Question: I have been able to generate code coverage in azure devops build pipeline.
<URL>

<URL>
But now I want to get the build coverage details from Azure DevOps Services REST APIs.
I am calling the REST API
> 'https://dev.azure.com/{organization}/{project}/_apis/test/codecoverage?buildId={buildId}&flags={flags}&api-version=5.1-preview.1'
of my azure build, as mentioned in
<URL>.
But everytime I am getting '{"value":[],"count":0}' as response.
I need to get the coverage information from Azure DevOps Services REST API so that it can be appended in Email. Looking for help in this regard from this forum.
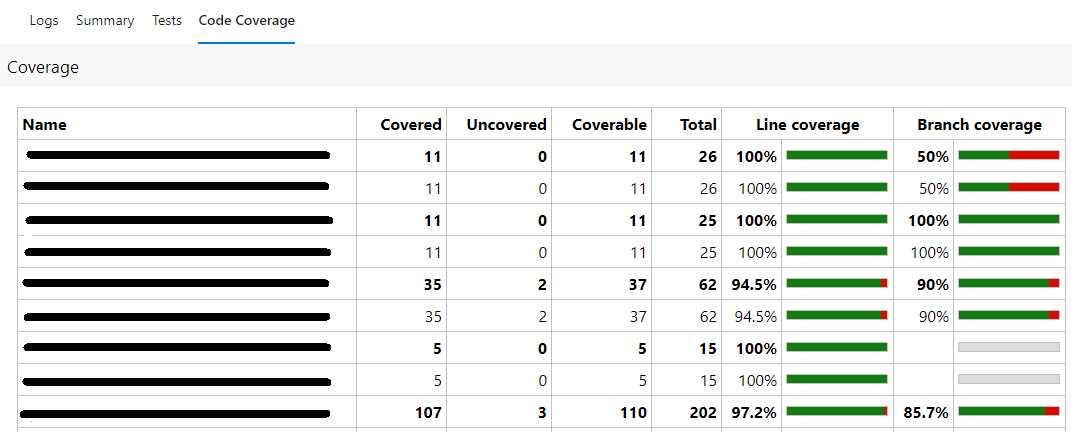
Answer: You can delete the 'flags' parameter and make the url like this to check if the response body is your expected.
'''
https://dev.azure.com/{orgname}/{projectname}/_apis/test/codecoverage?buildId={buildId}&api-version=5.1-preview.1
'''
In addition, if you just want to append it in Email, you can use Publish code coverage results Task to get the codecoverage artifact and append this in Email. More detailed in formation about this task, you can refer to <URL>